RGB frame:
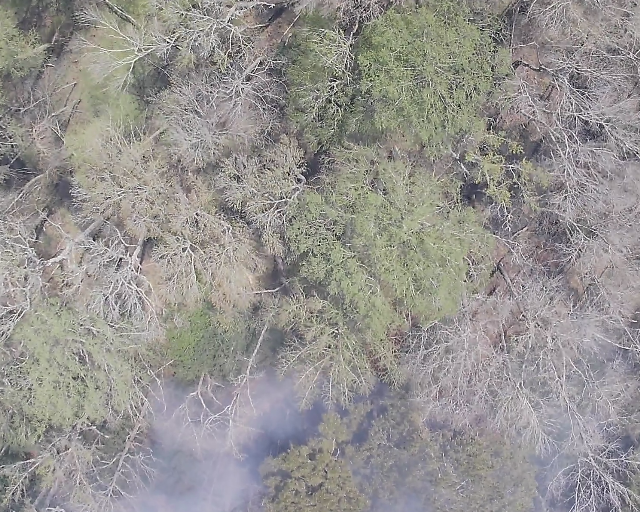
Thermal frame:
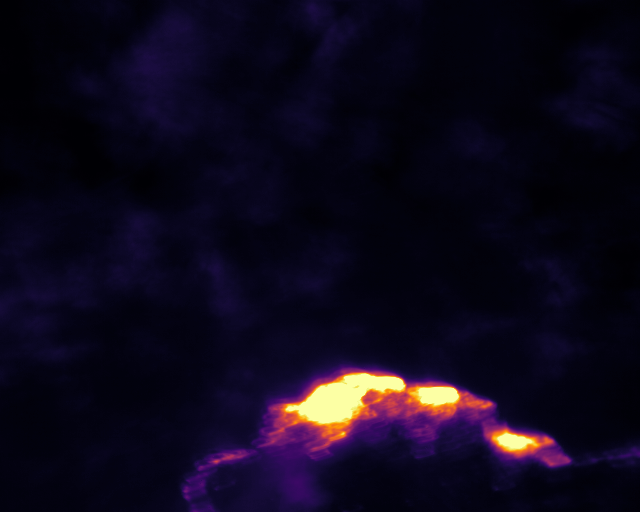
Captured: 2026-02-26 03:43:49
Pixels at or above 80 °C: 8178 (fraction of frame: 0.02496)